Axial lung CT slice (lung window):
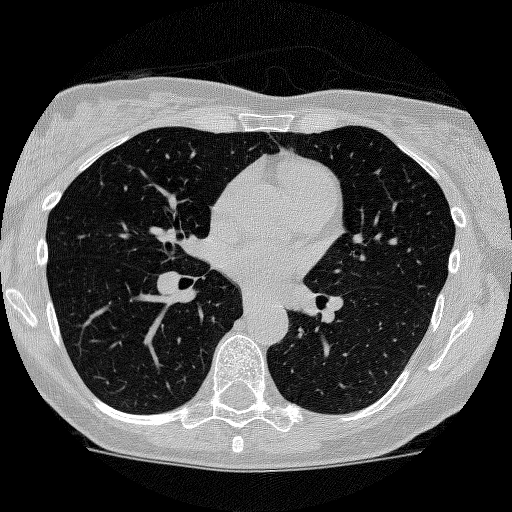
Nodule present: no